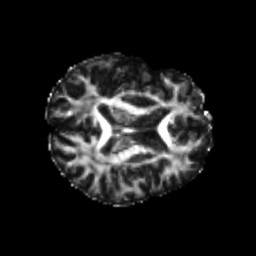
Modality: FA
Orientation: axial
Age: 23
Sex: male
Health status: healthy
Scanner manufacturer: philips
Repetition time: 7.391 s
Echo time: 0.08599 s